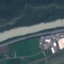
Label: River